Question: I have an array of JTextPanes inside JScrollPanes. All those components I mentioned are inside a JPanel inside a JScrollPane.

At the start of the program, none of the JTextPanes have any text, so the scrollbars for them are not visible. The scrollbars for the JPanel are visible, because I have a lot of components in it.
My issue is that if the cursor is over one of the JTextPanes and I try to scroll, nothing happens because the computer thinks I want to scroll with the JTextPane's scrollbars. What I would like to happen is for the computer to realize that I'm trying to scroll with the JPanel's scrollbar. Is there any way I could accomplish this?
Thanks!
Edit:
You could produce a similar UI to the one above with this code ( this is the constructor of a class extending JFrame - apologies for ignoring a lot of good coding habits ):
'''
public JFrameTest() {
JPanel panel = new JPanel( new GridLayout( 10 , 10 , 10 , 10 ) );
for ( int i = 0 ; i < 10 ; i ++ ) {
for ( int j = 0 ; j < 10 ; j ++ ) {
JScrollPane paneToAdd = new JScrollPane( new JTextPane() ) {
/**
*
*/
private static final long serialVersionUID = 1L;
@Override
public Dimension getPreferredSize() {
return new Dimension( 100 , 100 );
}
};
panel.add( paneToAdd );
}
}
add( new JScrollPane( panel ) );
setSize( 700 , 500 );
setVisible( true );
setDefaultCloseOperation( JFrame.EXIT_ON_CLOSE );
}
'''
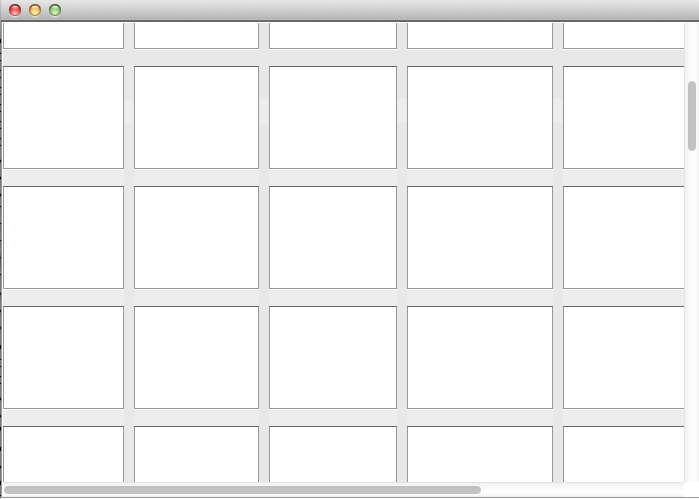
Answer: The following code was taken as a quick hack from <URL>.
Basically it intercepts the MouseWheelEvent for the scroll pane containing the text area. If the scrollbar is visible it redispatches the event back to the same scroll pane otherwise it finds the parent scrollPane and dispatches the event to that scrollPane.
'''
import java.awt.*;
import java.awt.event.*;
import javax.swing.*;
public class MouseWheelToParent implements MouseWheelListener
{
private JScrollPane scrollPane;
private MouseWheelListener[] realListeners;
public MouseWheelToParent(JScrollPane scrollPane)
{
this.scrollPane = scrollPane;
install();
}
public void install()
{
if (realListeners != null) return;
// Keep track of original listeners so we can use them to
// redispatch an altered MouseWheelEvent
realListeners = scrollPane.getMouseWheelListeners();
for (MouseWheelListener mwl : realListeners)
{
scrollPane.removeMouseWheelListener(mwl);
}
// Intercept events so they can be redispatched
scrollPane.addMouseWheelListener(this);
}
/**
* Remove the class as the default listener and reinstall the original
* listeners.
*/
public void uninstall()
{
if (realListeners == null) return;
// Remove this class as the default listener
scrollPane.removeMouseWheelListener( this );
// Install the default listeners
for (MouseWheelListener mwl : realListeners)
{
scrollPane.addMouseWheelListener( mwl );
}
realListeners = null;
}
// Implement MouseWheelListener interface
/**
* Redispatch a MouseWheelEvent to the real MouseWheelListeners
*/
public void mouseWheelMoved(MouseWheelEvent e)
{
// System.out.println(e.getScrollType() + " : " + e.getScrollAmount() + " : " + e.getWheelRotation());
JScrollPane scrollPane = (JScrollPane)e.getComponent();
if (scrollPane.getVerticalScrollBar().isVisible())
{
// Redispatch the event to original MouseWheelListener
for (MouseWheelListener mwl : realListeners)
{
mwl.mouseWheelMoved( e );
}
}
else
{
dispatchToParent(e, scrollPane);
return;
}
}
private void dispatchToParent(MouseWheelEvent e, JScrollPane scrollPane)
{
Component ancestor = SwingUtilities.getAncestorOfClass(JScrollPane.class, scrollPane);
MouseWheelEvent mwe = new MouseWheelEvent(
ancestor,
e.getID(),
e.getWhen(),
e.getModifiersEx(),
e.getX(),
e.getY(),
e.getXOnScreen(),
e.getYOnScreen(),
e.getClickCount(),
e.isPopupTrigger(),
e.getScrollType(),
e.getScrollAmount(),
e.getWheelRotation());
ancestor.dispatchEvent(mwe);
}
private static void createAndShowUI()
{
JPanel panel = new JPanel( new GridBagLayout() );
GridBagConstraints gbc = new GridBagConstraints();
gbc.insets = new Insets(10, 10, 10, 10);
for (int y = 0; y < 10; y++)
{
for (int x = 0; x < 5; x++)
{
gbc.gridx = x;
gbc.gridy = y;
JTextArea textArea = new JTextArea(5, 20);
JScrollPane scrollPane = new JScrollPane( textArea );
scrollPane.setMinimumSize( scrollPane.getPreferredSize() );
new MouseWheelToParent(scrollPane);
panel.add(scrollPane, gbc);
if (x == 0 && y ==0)
{
textArea.append("1
2
3
4
5
6
7
8
9");
textArea.setCaretPosition(0);
}
}
}
JFrame frame = new JFrame("TextAreaSSCCE");
frame.setDefaultCloseOperation(JFrame.EXIT_ON_CLOSE);
frame.add( new JScrollPane( panel ) );
frame.setSize(400, 400);
frame.setLocationByPlatform( true );
frame.setVisible( true );
}
public static void main(String[] args)
{
EventQueue.invokeLater(new Runnable()
{
public void run()
{
createAndShowUI();
}
});
}
}
'''